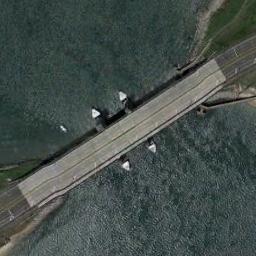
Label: bridge